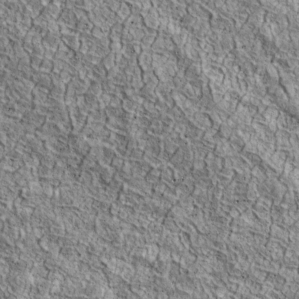
Label: non_frost